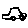
Label: car